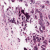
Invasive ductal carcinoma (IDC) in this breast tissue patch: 1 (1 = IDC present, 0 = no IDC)